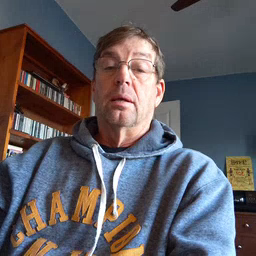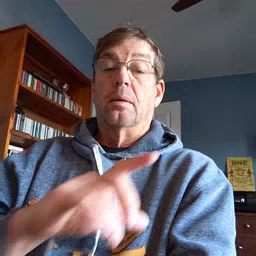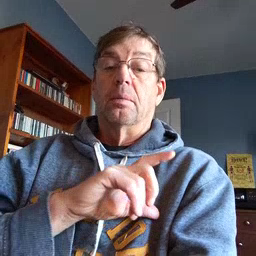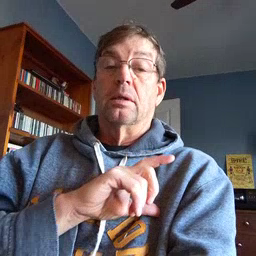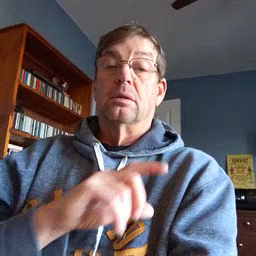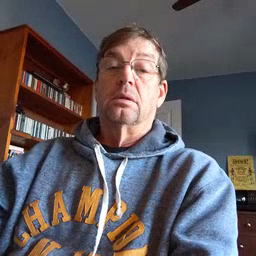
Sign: police